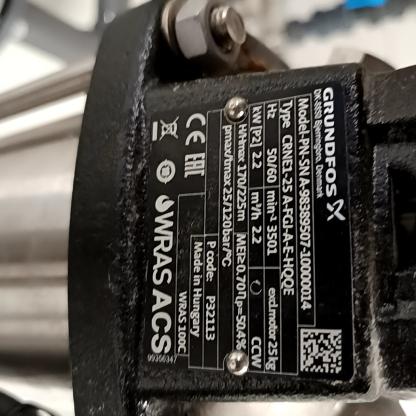
Klasa: tabliczka-znamionowa